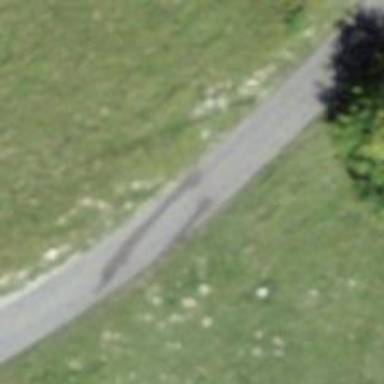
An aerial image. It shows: Asphalt track with grade1 quality.